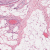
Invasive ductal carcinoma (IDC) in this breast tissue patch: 0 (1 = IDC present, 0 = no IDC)